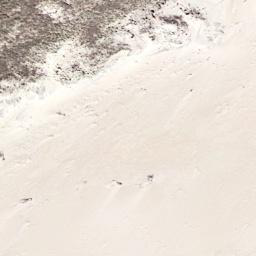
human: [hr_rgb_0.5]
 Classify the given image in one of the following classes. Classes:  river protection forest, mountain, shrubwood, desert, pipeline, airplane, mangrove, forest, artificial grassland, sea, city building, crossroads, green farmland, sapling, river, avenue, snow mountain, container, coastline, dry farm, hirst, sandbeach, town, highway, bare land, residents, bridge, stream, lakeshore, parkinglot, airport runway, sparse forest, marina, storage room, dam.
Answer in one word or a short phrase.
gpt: sandbeach